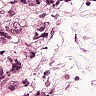
Metastatic tissue present: yes